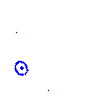
Particle: proton